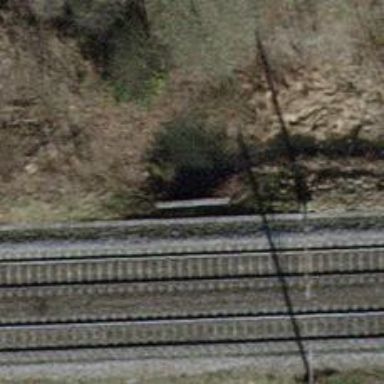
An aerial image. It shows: Tunnel.